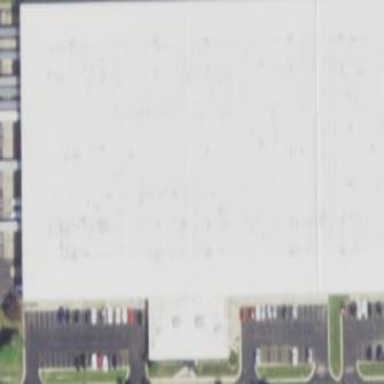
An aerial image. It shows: Warehouse building.